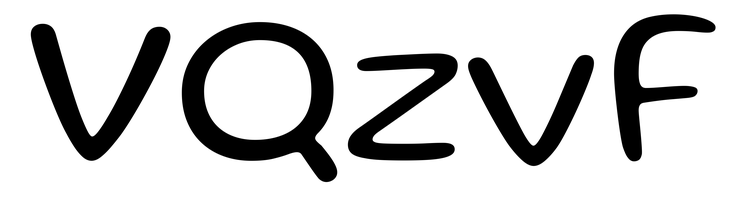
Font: Gluten_Light